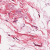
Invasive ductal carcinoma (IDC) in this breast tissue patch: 0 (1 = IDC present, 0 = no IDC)